Question: I've got repeating records with different ''manufacturer'' fields. I'm trying to 'GROUP BY i.stocknumber' but that only removes a record without collecting the other manufacturer result.
Some records have a 'NULL' manufacturer field, and I've tried using 'GROUP_CONCAT' in the subquery to elide the differing results for "manufacturer".
Here's my current query:
'''
SELECT i.id,i.stocknumber,m.manufacturer
FROM inventory i
INNER JOIN makes mk on i.make = mk.id
INNER JOIN models md on i.model = md.id
INNER JOIN classes cl on i.class = cl.id
LEFT JOIN (
SELECT idm.id, idm.inventory_id, dm.manufacturer AS 'manufacturer'
FROM display_manufacturers dm
INNER JOIN inventory_display_manufacturers idm ON dm.id = idm.display_manufacturer_id
) m ON i.id = m.inventory_id
-- GROUP BY i.stocknumber
ORDER BY i.stocknumber
'''
The result I get is:

Any thoughts on grouping the repeated records by concatenating the 'manufacturer' field?
( I already tried 'GROUP_CONCAT' on the subquery)
'''
id | stocknumber | manufacturer
----------------------------------
946 | 011A | NULL
907 | 1001 | Sports Coach, Coachmen
1032 | 1001x | Sports Coach
'''
etc....
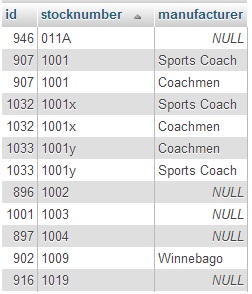
Answer: Are you looking for this?
'''
SELECT i.id, i.stocknumber, group_concat(distinct m.manufacturer) as manufacturers
. . .
GROUP BY i.stocknumber
'''
EDIT:
This version explicitly uses your query as a subquery. It should not put all manufacturers on the same row:
'''
select stocknumber, group_concat(distinct manufacturer) as manufacturers
from (SELECT i.id,i.stocknumber,m.manufacturer
FROM inventory i
INNER JOIN makes mk on i.make = mk.id
INNER JOIN models md on i.model = md.id
INNER JOIN classes cl on i.class = cl.id
LEFT JOIN (
SELECT idm.id, idm.inventory_id, dm.manufacturer AS 'manufacturer'
FROM display_manufacturers dm
INNER JOIN inventory_display_manufacturers idm ON dm.id = idm.display_manufacturer_id
) m ON i.id = m.inventory_id
) t
GROUP BY stocknumber ;
'''